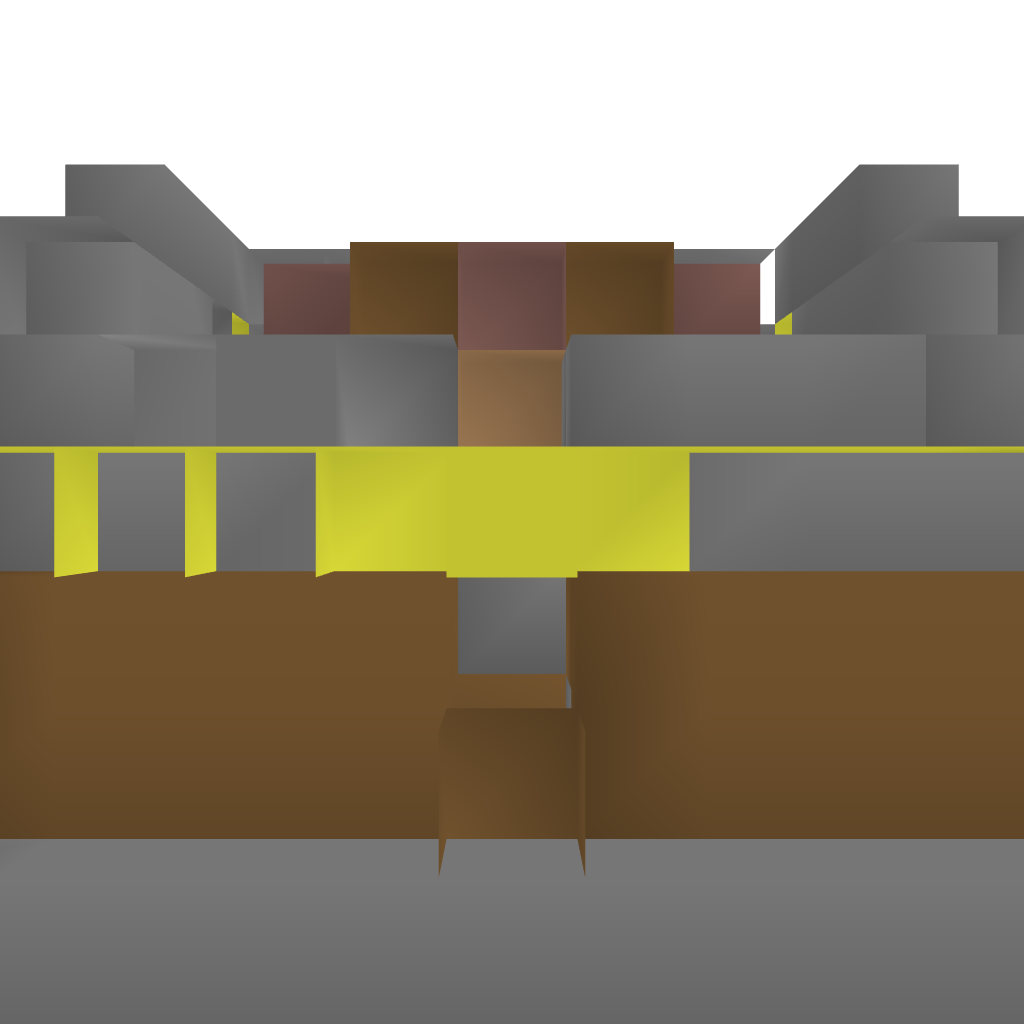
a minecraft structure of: Drum Set bad low quality